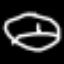
Label: clock